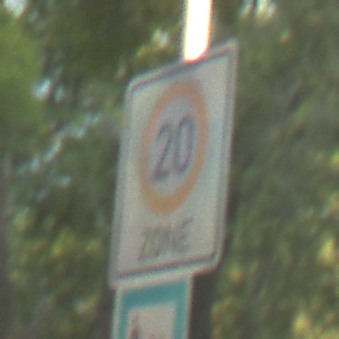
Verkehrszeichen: BeginnZone20
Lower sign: SackgasseRadverkehrFussgaengerDurchlaessig
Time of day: SunriseSunset
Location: Outdoor (Suburban)
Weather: Clear
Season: NotSpecified
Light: Natural